You are looking at the raw vibration waveform of a rotating shaft. Classify the rotor condition as one of: normal, misalignment, unbalance, looseness.
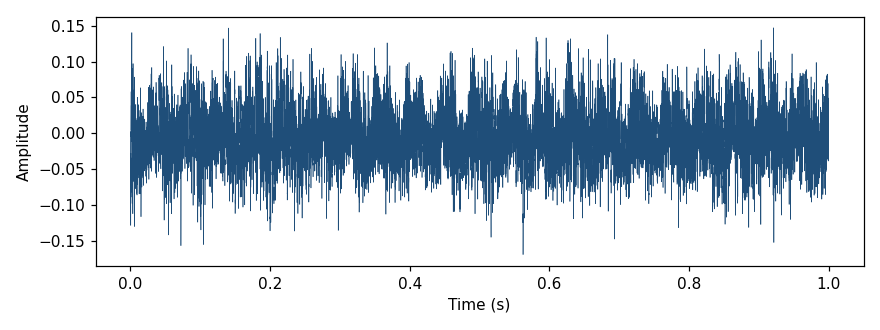
Answer: unbalance